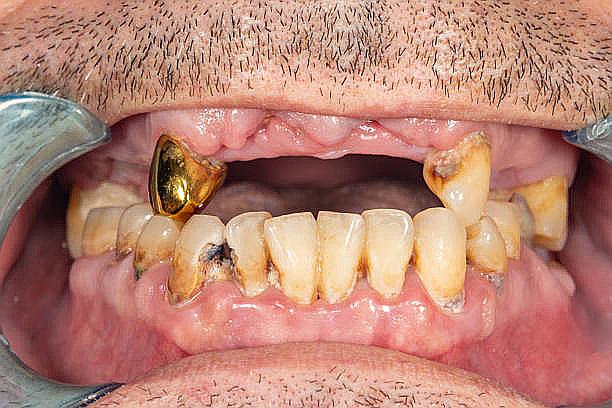
Condition: Gingivitis